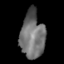
Tissue: skin
Cell type: Epithelial cells
Senescence score: 0.7134
Nuclear area (px): 1096
Mean DAPI intensity: 112.557